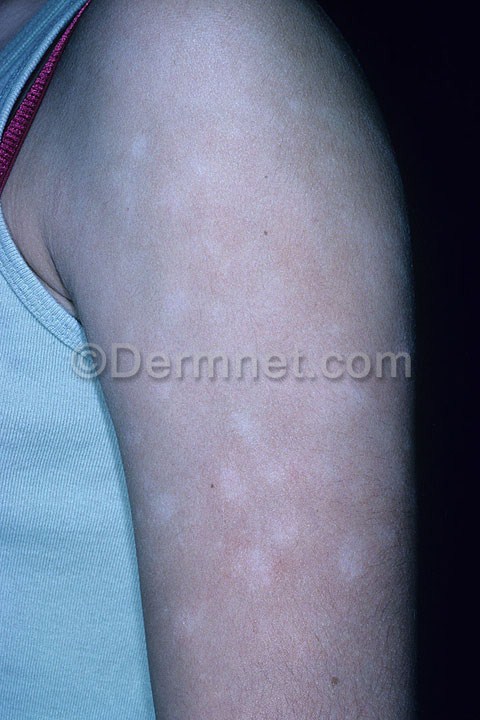
Disease: Atopic Dermatitis Photos